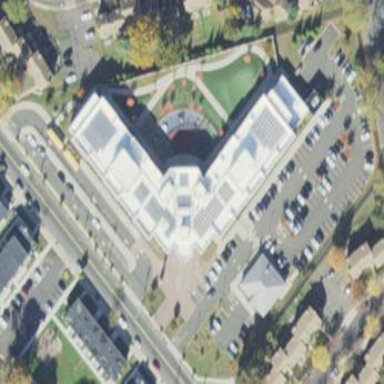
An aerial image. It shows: School.